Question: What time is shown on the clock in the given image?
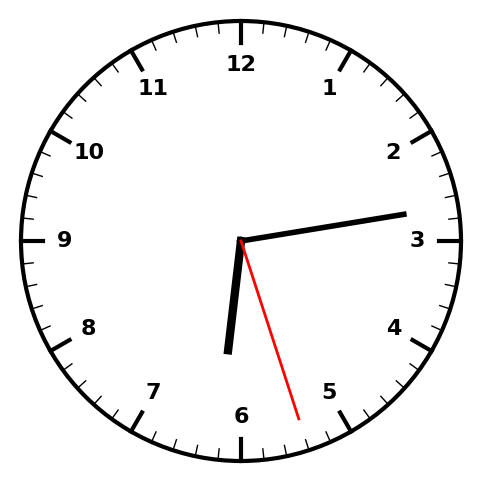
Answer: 06:13:27